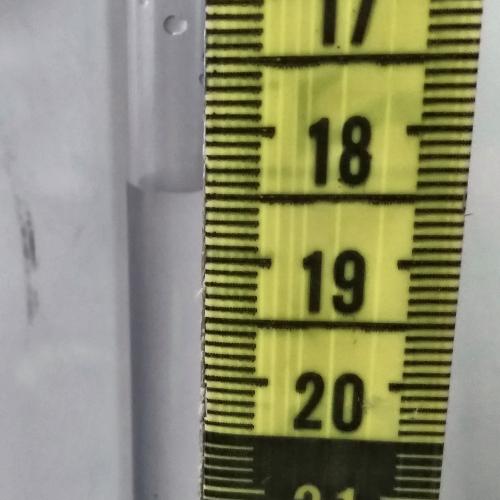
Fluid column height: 18.5 cm